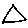
Label: triangle